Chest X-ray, AP view. Patient: 17 years old, sex F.
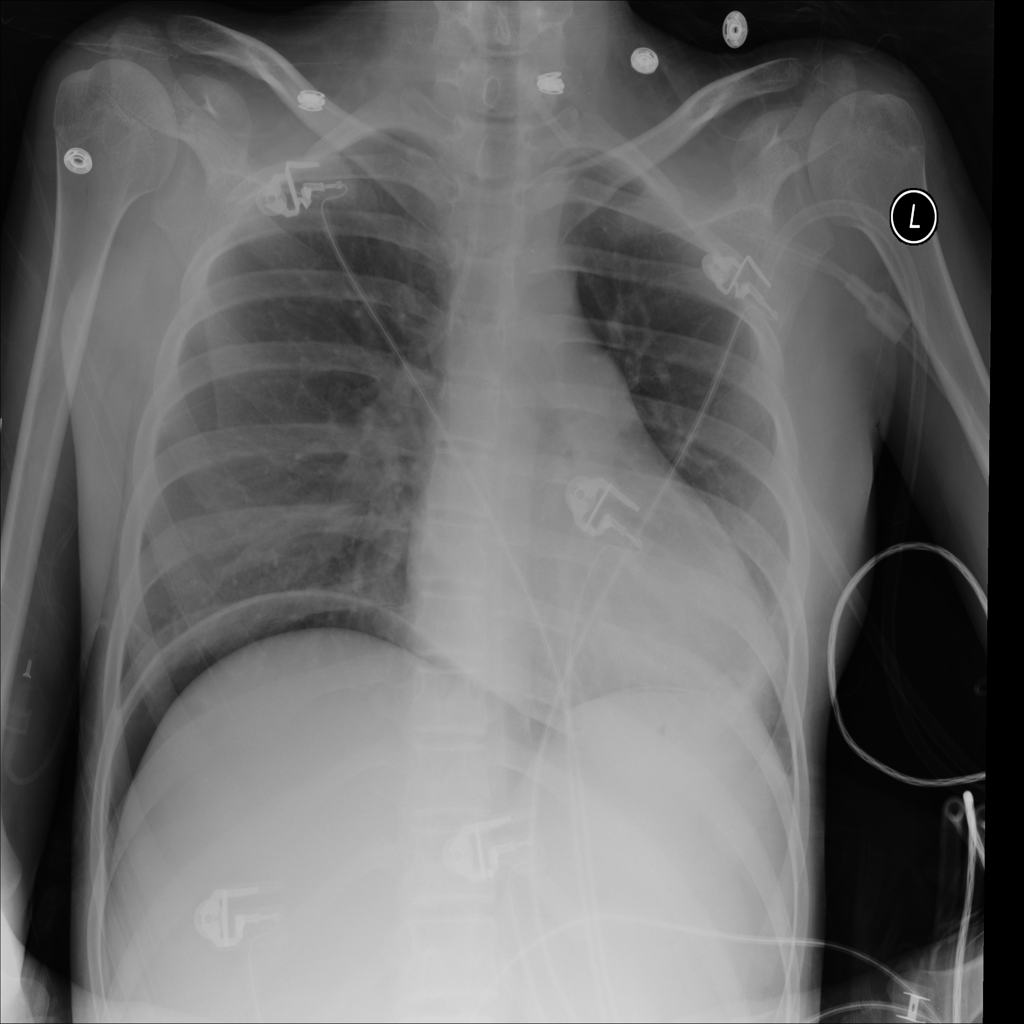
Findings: No Finding